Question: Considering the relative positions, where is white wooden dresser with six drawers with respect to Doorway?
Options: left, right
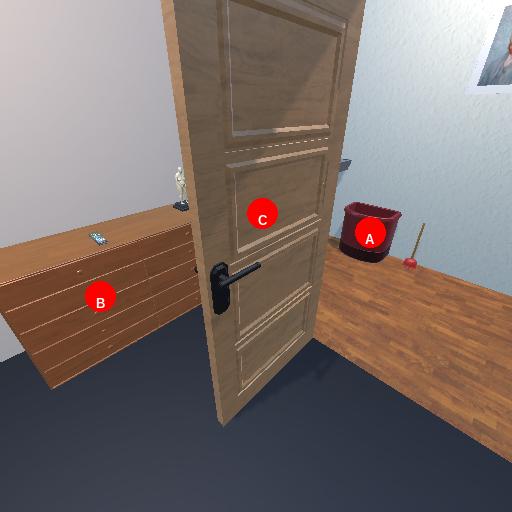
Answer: left